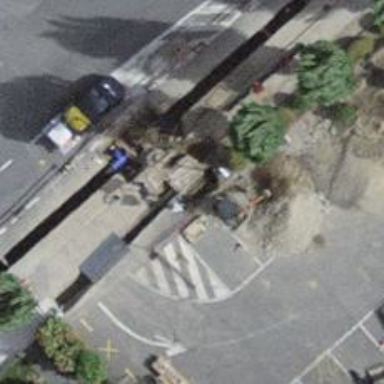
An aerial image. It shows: Street cabinet used for traffic control equipped with traffic signals.